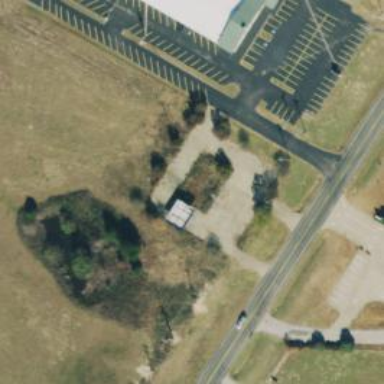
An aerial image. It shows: Driveway for service vehicles.